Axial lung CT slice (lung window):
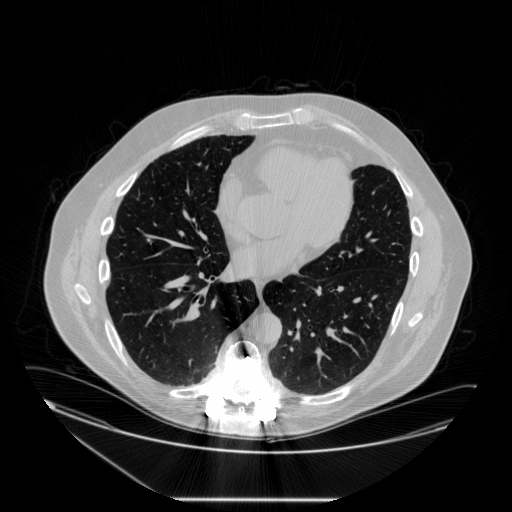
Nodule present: no